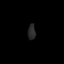
Tissue: skin
Cell type: Epithelial cells
Senescence score: 0.2507
Nuclear area (px): 120
Mean DAPI intensity: 39.45